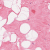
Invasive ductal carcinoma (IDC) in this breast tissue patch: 0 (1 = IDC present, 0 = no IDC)